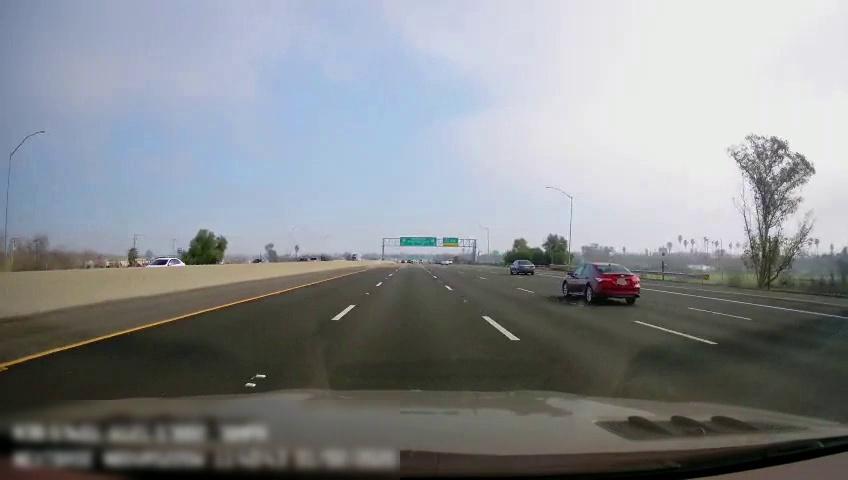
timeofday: Day
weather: Sunny
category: Vehicles | Car
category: Vehicles | Car
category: Drivable Space
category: Vehicles | Car
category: Vehicles | Car
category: Lanes | Current Lane
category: Lanes | Current Lane
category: Lanes | Current Lane
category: Lanes | Alternate Lane
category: Lanes | Alternate Lane
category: Lanes | Alternate Lane
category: Lanes | Alternate Lane
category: Traffic | Signs
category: Traffic | Signs